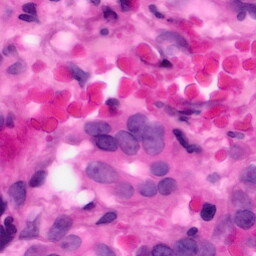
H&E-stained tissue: Pancreatic